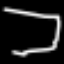
Label: octagon